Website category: movie
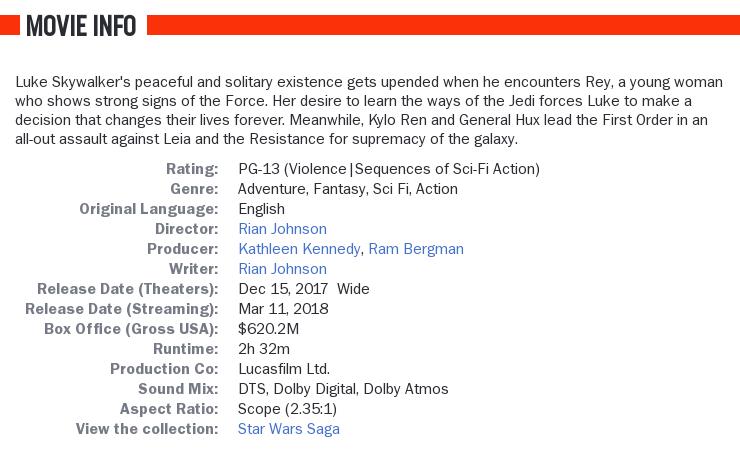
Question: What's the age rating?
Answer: PG-13 (Violence|Sequences of Sci-Fi Action)

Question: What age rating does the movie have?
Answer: PG-13 (Violence|Sequences of Sci-Fi Action)

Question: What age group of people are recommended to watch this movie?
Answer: PG-13 (Violence|Sequences of Sci-Fi Action)

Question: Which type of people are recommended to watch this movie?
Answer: PG-13 (Violence|Sequences of Sci-Fi Action)

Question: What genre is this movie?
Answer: adventure, fantasy, sci fi, action

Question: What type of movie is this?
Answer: adventure, fantasy, sci fi, action

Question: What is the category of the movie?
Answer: adventure, fantasy, sci fi, action

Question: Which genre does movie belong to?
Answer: adventure, fantasy, sci fi, action

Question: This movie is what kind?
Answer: adventure, fantasy, sci fi, action

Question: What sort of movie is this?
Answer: adventure, fantasy, sci fi, action

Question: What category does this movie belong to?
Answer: adventure, fantasy, sci fi, action

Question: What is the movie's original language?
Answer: English

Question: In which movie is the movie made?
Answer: English

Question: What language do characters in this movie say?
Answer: English

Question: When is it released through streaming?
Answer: Mar 11, 2018

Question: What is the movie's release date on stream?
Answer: Mar 11, 2018

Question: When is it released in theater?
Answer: Dec 15, 2017 wide

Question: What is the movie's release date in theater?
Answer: Dec 15, 2017 wide

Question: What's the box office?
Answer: $620.2M

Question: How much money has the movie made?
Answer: $620.2M

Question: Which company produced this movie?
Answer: Lucasfilm Ltd.

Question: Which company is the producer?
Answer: Lucasfilm Ltd.

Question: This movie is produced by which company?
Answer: Lucasfilm Ltd.

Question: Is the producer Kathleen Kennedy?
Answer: yes

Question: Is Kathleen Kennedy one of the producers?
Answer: yes

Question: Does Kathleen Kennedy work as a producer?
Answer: yes

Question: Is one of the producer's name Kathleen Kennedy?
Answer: yes

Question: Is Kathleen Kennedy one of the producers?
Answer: yes

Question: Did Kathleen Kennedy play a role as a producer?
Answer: yes

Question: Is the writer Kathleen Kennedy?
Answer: no

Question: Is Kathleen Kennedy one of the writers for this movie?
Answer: no

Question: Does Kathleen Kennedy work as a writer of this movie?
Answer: no

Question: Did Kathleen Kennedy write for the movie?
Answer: no

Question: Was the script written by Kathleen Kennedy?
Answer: no

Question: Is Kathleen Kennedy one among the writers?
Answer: no

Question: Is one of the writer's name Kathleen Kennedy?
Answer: no

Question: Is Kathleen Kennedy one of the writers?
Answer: no

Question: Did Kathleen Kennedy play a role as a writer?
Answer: no

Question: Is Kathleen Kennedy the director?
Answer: no

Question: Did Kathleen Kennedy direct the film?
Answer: no

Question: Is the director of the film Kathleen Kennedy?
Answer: no

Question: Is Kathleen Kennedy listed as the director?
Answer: no

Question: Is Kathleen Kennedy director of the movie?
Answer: no

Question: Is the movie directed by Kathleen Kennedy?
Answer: no

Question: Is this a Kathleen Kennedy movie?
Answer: no

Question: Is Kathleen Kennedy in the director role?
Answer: no

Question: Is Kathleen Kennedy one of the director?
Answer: no

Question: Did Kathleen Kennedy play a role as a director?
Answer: no

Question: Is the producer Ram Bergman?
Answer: yes

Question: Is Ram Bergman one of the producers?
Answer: yes

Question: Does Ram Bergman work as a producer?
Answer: yes

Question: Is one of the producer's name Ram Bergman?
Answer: yes

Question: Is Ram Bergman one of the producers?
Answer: yes

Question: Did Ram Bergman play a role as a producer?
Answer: yes

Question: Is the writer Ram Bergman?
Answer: no

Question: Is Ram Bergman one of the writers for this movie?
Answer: no

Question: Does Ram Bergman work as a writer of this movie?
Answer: no

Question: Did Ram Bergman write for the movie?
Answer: no

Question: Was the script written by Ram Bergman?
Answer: no

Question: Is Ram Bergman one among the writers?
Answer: no

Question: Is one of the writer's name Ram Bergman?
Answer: no

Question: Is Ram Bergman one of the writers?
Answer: no

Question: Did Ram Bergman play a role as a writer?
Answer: no

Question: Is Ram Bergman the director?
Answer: no